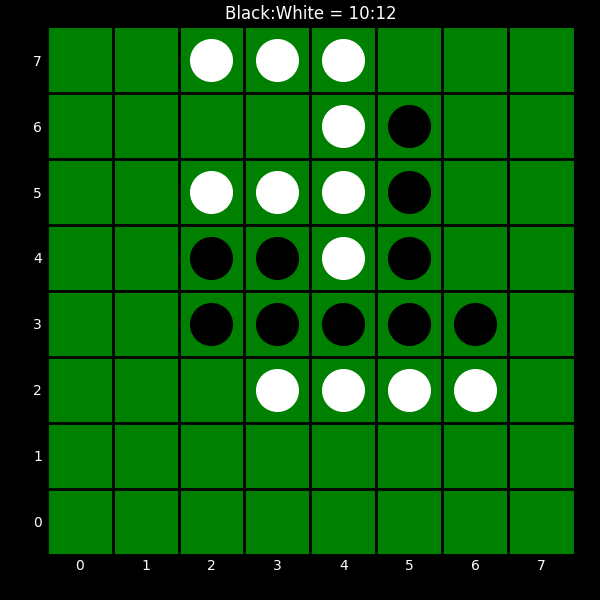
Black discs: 10
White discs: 12